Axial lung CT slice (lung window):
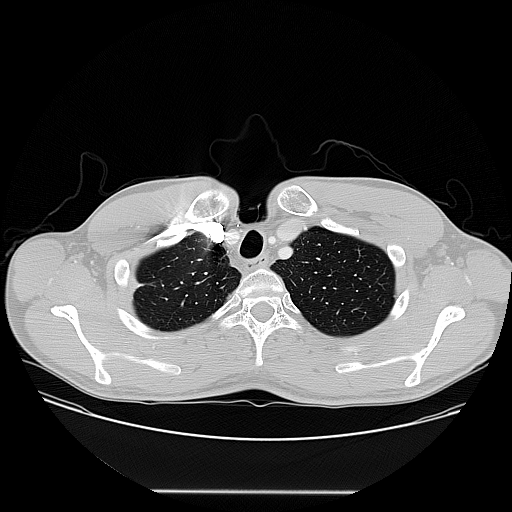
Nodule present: no